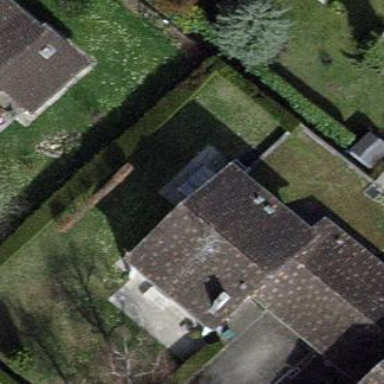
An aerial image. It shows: Garden surrounded by fence.